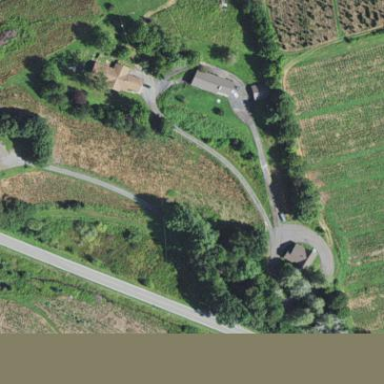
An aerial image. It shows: Gravel driveway serving as service road.